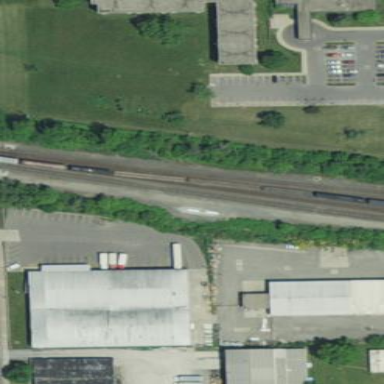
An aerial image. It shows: Railway area.